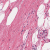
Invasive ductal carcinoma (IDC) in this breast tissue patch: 0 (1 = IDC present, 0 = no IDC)